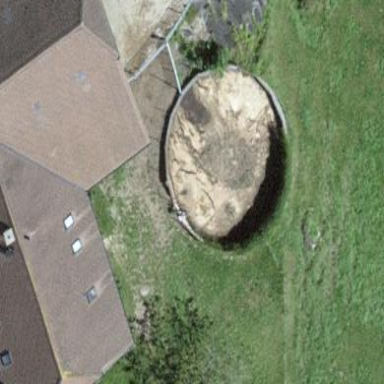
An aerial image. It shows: Storage tank that is man-made.